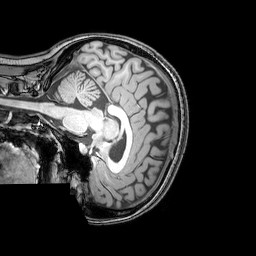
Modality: T1w
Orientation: sagittal
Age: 21
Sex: female
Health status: healthy
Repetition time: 0.081 s
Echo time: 0.037 s